Question: I want to add Bi-Directional Iterator (like Iterator exported by std::set) in my Parametrized BinaryTree class but I'm unable to comeup with any algorithm.
Simply structure of Binary tree node is , it contains three pointers , left , right , parent:

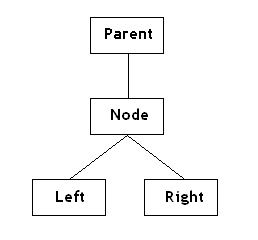
Answer: With the given structure you want to proceed like this:
1. To start the iteration you would find the left-most node.
2. To go to the next node the operation depends on where you currently are: If your node has a right child you go to this child and find its left-most successor (if there is no left child the node you are on is the next node). If you nodes doesn't have a right child you move up the chain of parents until you find a parent for which you used the link to the left node: the next node becomes this node.
3. To move in the other direction you reverse the roles of left and right.
Effectively, this is implements a stack-less in-order traversal of the tree. If your tree isn't changed while iterating (an unlikely scenario) or you don't have a link to the parent node, you can maintain the stack explicitly in the iterator.